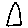
Label: triangle